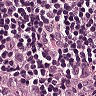
Metastatic tissue present: yes